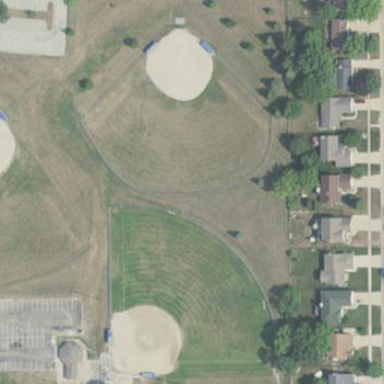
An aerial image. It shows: Softball pitch for baseball enthusiasts.